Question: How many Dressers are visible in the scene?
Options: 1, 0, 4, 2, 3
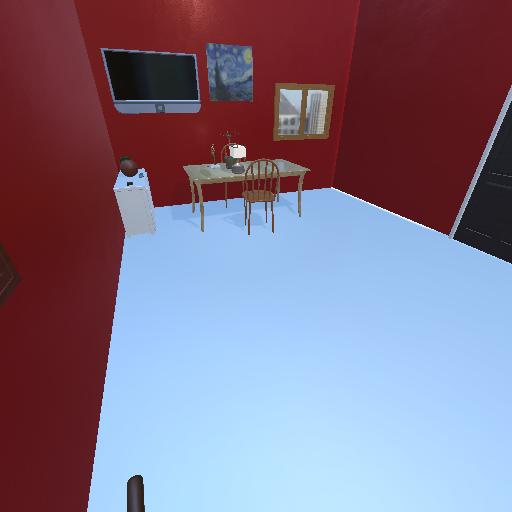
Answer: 1